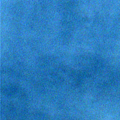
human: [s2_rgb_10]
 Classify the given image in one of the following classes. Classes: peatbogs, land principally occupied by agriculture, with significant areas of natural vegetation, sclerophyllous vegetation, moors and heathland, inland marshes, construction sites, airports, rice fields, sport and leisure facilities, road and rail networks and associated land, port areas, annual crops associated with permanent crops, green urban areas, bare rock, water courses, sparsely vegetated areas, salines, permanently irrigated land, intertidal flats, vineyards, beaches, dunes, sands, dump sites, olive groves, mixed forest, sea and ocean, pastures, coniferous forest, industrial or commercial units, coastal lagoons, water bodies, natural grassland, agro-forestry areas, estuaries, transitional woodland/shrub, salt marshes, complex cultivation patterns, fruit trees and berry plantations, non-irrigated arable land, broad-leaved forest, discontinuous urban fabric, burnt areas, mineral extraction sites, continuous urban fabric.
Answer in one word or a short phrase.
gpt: sea and ocean